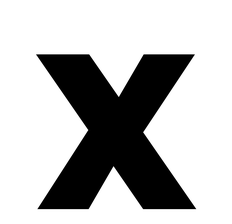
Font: Poppins-Bold